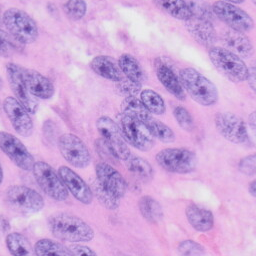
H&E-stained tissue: Skin